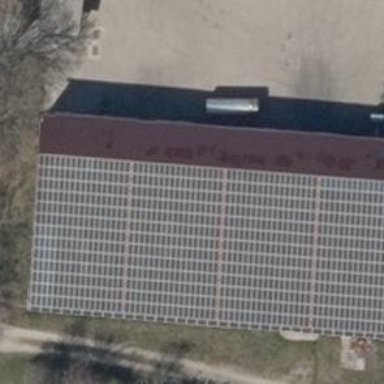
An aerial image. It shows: Solar photovoltaic panel generator producing electricity in small installation.